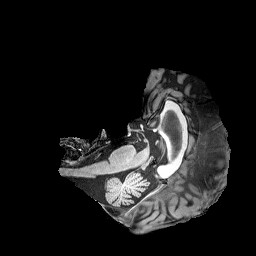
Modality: T1w
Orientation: axial
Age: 69
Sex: male
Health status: healthy